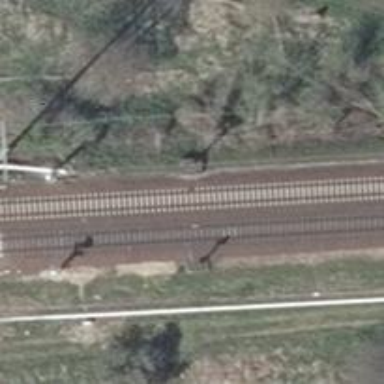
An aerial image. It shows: Railway signal.